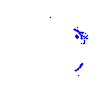
Particle: pion